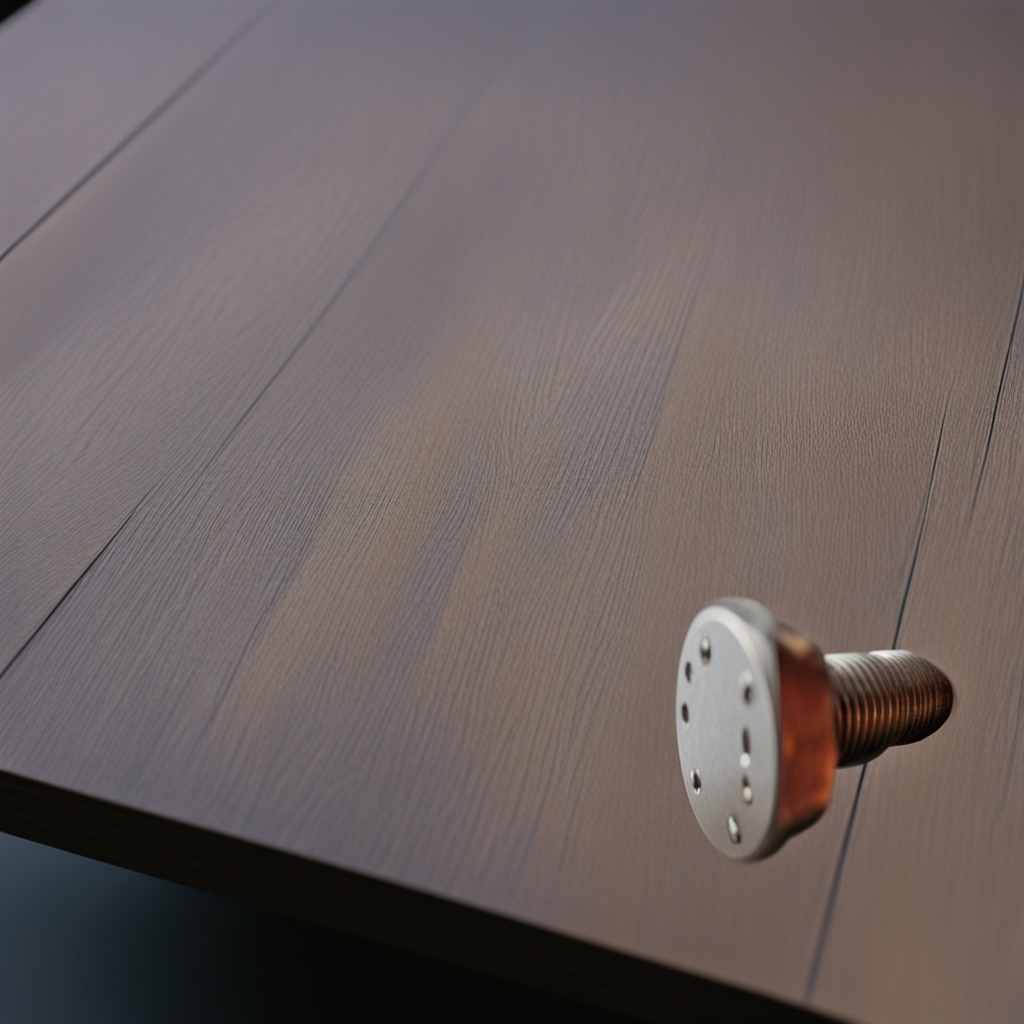
A metal screw is lying on the old table.